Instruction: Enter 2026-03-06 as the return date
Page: home
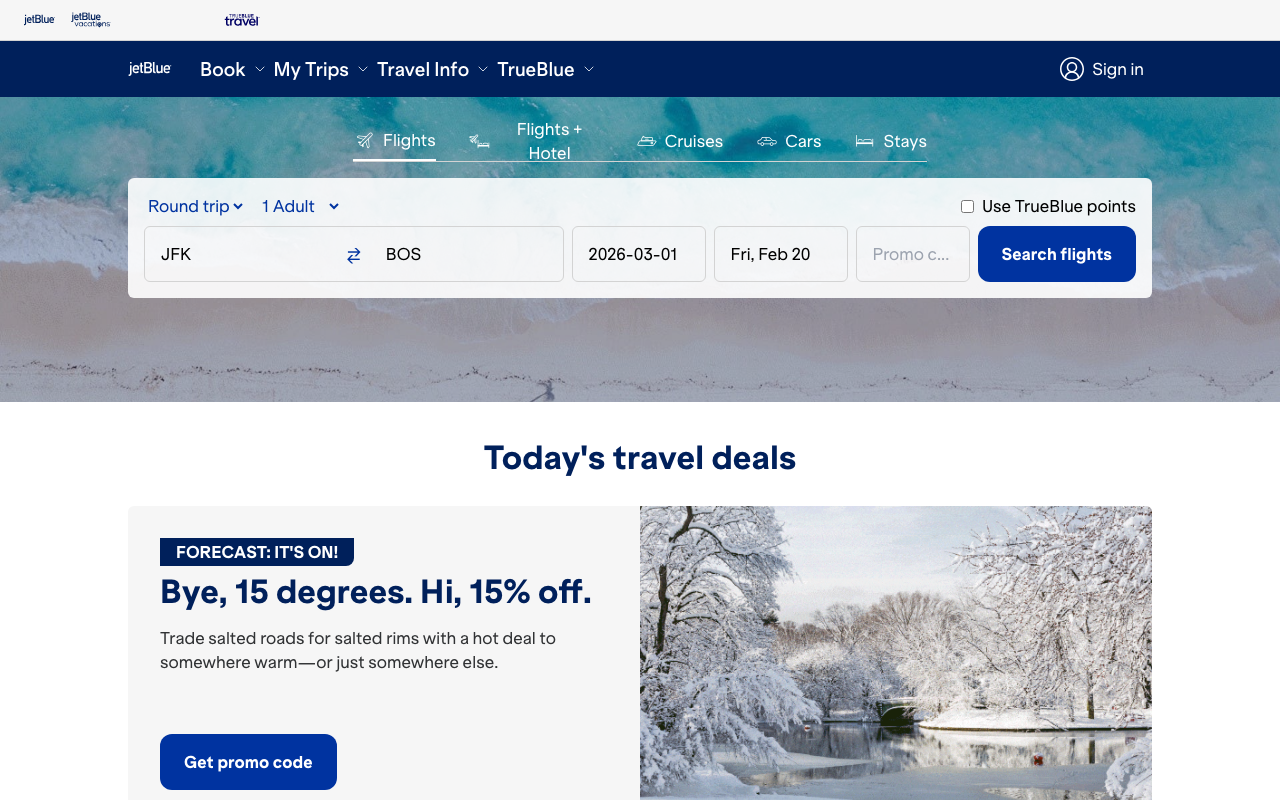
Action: type